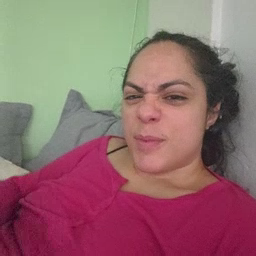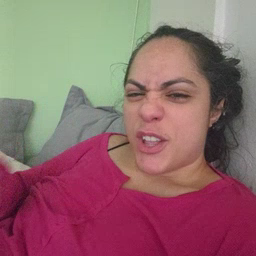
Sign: better